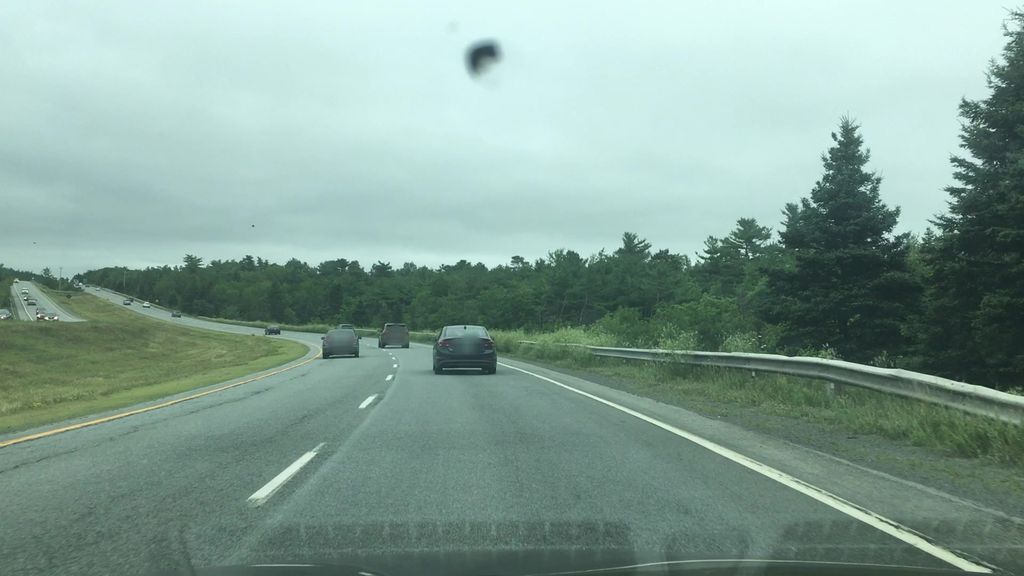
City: halifax